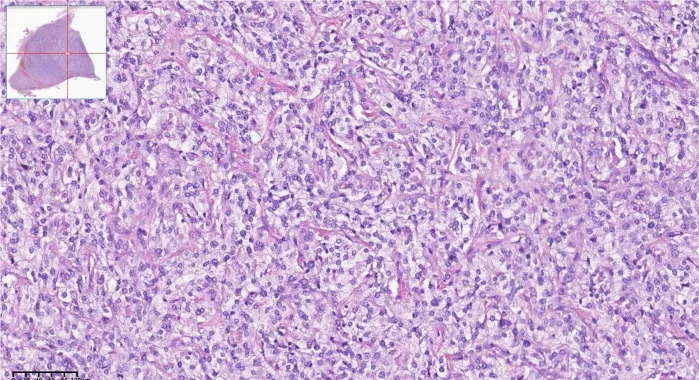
Histopathologic pictures of the retroperitoneal mass. Hematoxylin-eosin staining showed characteristic 'Zellballen' architecture of tumor cells.
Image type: pathology (h&e)